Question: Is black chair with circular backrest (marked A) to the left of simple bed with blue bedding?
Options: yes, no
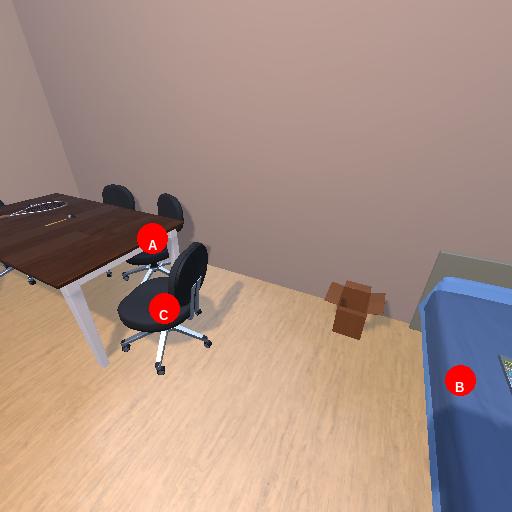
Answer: yes